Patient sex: M
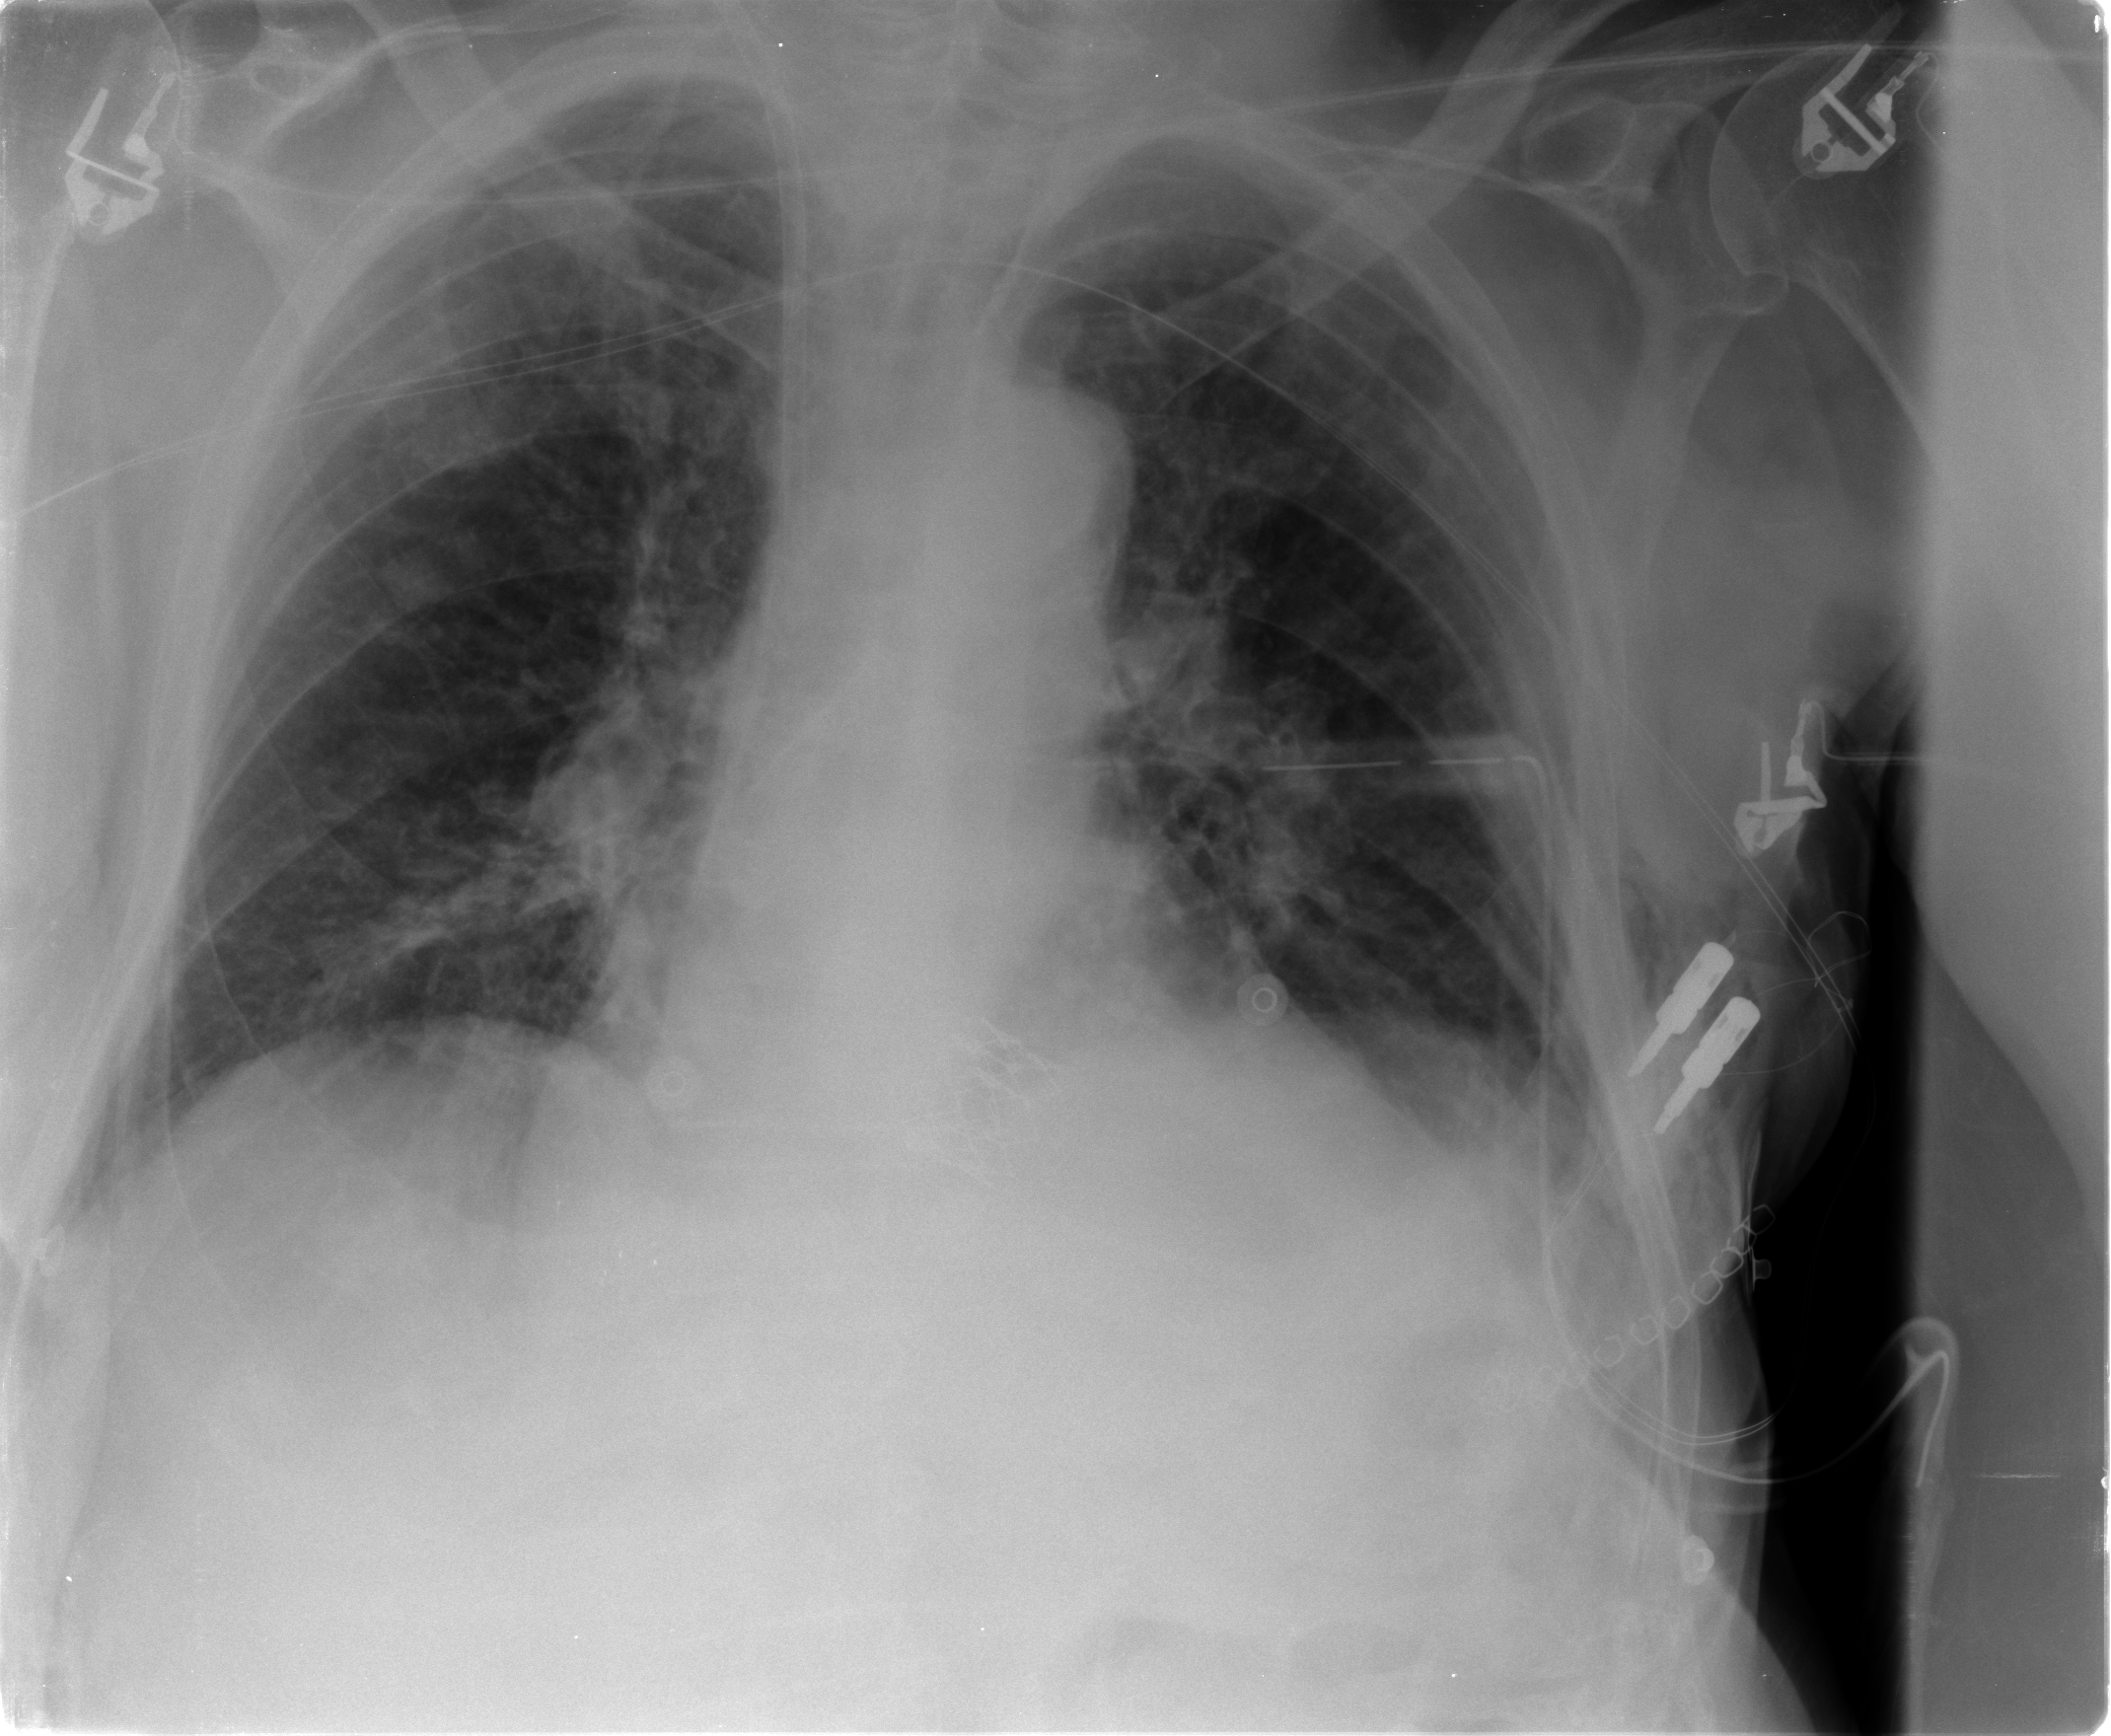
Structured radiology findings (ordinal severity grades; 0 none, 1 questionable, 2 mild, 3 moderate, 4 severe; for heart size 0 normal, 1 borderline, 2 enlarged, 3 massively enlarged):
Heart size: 2
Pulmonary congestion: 2
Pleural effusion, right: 0
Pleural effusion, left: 2
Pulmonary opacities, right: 0
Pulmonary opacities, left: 0
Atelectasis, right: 2
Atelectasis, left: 2